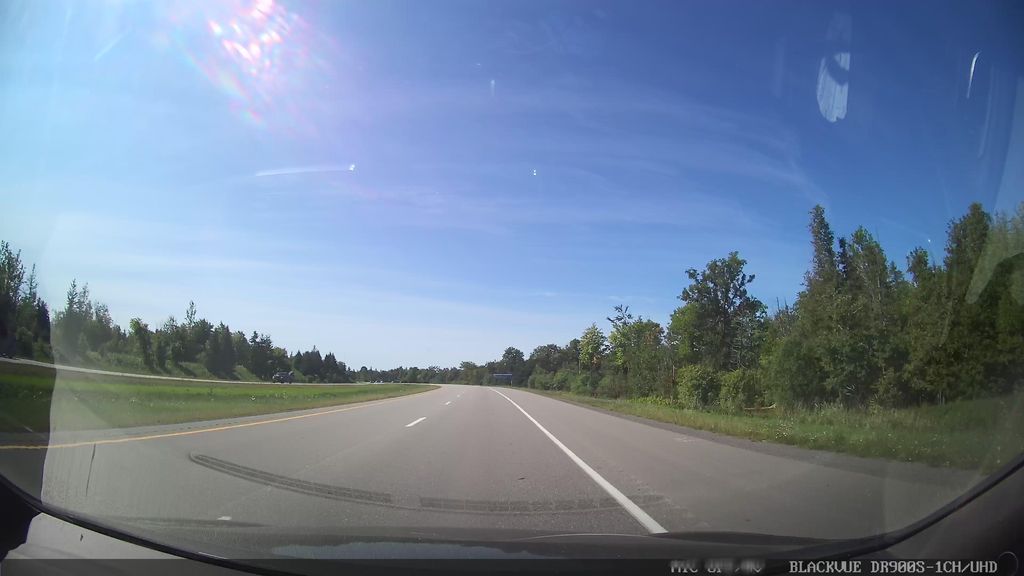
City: ottawa-gatineau